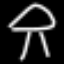
Label: mushroom